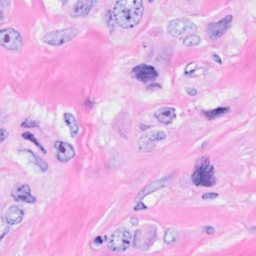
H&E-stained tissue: Breast